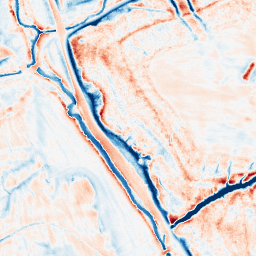
Category: edge_preserving
Decomposition family: anisotropic_diffusion
Decomposition parameters: iterations: 50
kappa: 10
gamma: 0.2
Upsampling method: lanczos
Upsampling parameters: scale: 8
Upsampling scale: 8